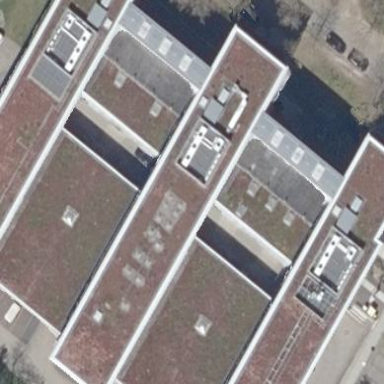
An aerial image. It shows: Office building.